Question: I have 99% of this done. What it is already doing is combining 6-7 CSV files from two folders and putting them all into one Google Sheet Workbook. However, these files are update daily so as you can imagine I need to update/overwrite the Google Sheet Workbook also. Just can't figure out how to implement it into my already working code. Appreciate the help in advance.
Do I update, delete sheet, etc? I will of course add a timing trigger at the end of it to work correctly.
> 10:13:16 AM Error
Exception: A sheet with the name "Employee Basic Summary with Supv.csv" already exists. Please enter another name.
loadCSVFilesIntoSheets @ googlesheets.gs:10
ERROR IMAGE

'''
function loadCSVFilesIntoSheets() {
var ss=SpreadsheetApp.openById('CURRENTLY USING THIS FOR GOOGLE WORKBOOK 'ID' AND WORKING');
var folder=DriveApp.getFolderById('1ST CSV FOLDER 'ID' WORKING FINE');
var folder=DriveApp.getFolderById('2ND CSV FOLDER 'ID' WORKING FINE');
var files=folder.getFilesByType(MimeType.CSV);
while(files.hasNext()) {
var file=files.next();
var vA=Utilities.parseCsv(file.getBlob().getDataAsString());
var sh=ss.insertSheet(file.getName());
sh.getRange(1,1,vA.length,vA[0].length).setValues(vA);
}
}
'''
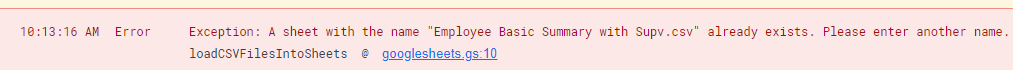
Answer: Try this:
'''
function loadCSVFilesIntoSheets() {
var ss = SpreadsheetApp.openById('ssid');
const ids = ["id1", "id2"];
ids.forEach(id => {
let folder = DriveApp.getFolderById(id);
var files = folder.getFilesByType(MimeType.CSV);
while (files.hasNext()) {
var file = files.next();
let shts = ss.getSheets().map(sh => sh.getName());
var vA = Utilities.parseCsv(file.getBlob().getDataAsString());
let idx = shts.indexOf(file.getName());
let sh;
if (!~idx) {
sh = ss.insertSheet(file.getName());
} else {
sh = ss.getSheetByName(shts[idx]);
sh.clearContents();//Since this add's a legend to each entry with sheet name, and new Date() you could put a routine to remove some sections based upon date somewhere around here
}
sh.getRange(sh.getLastRow() + 1, 1, 1, 2).setValues([["Sheet Name:", sh.getName(),new Date()]]);
sh.getRange(sh.getLastRow() + 1, 1, vA.length, vA[0].length).setValues(vA);
}
});
}
'''